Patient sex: M
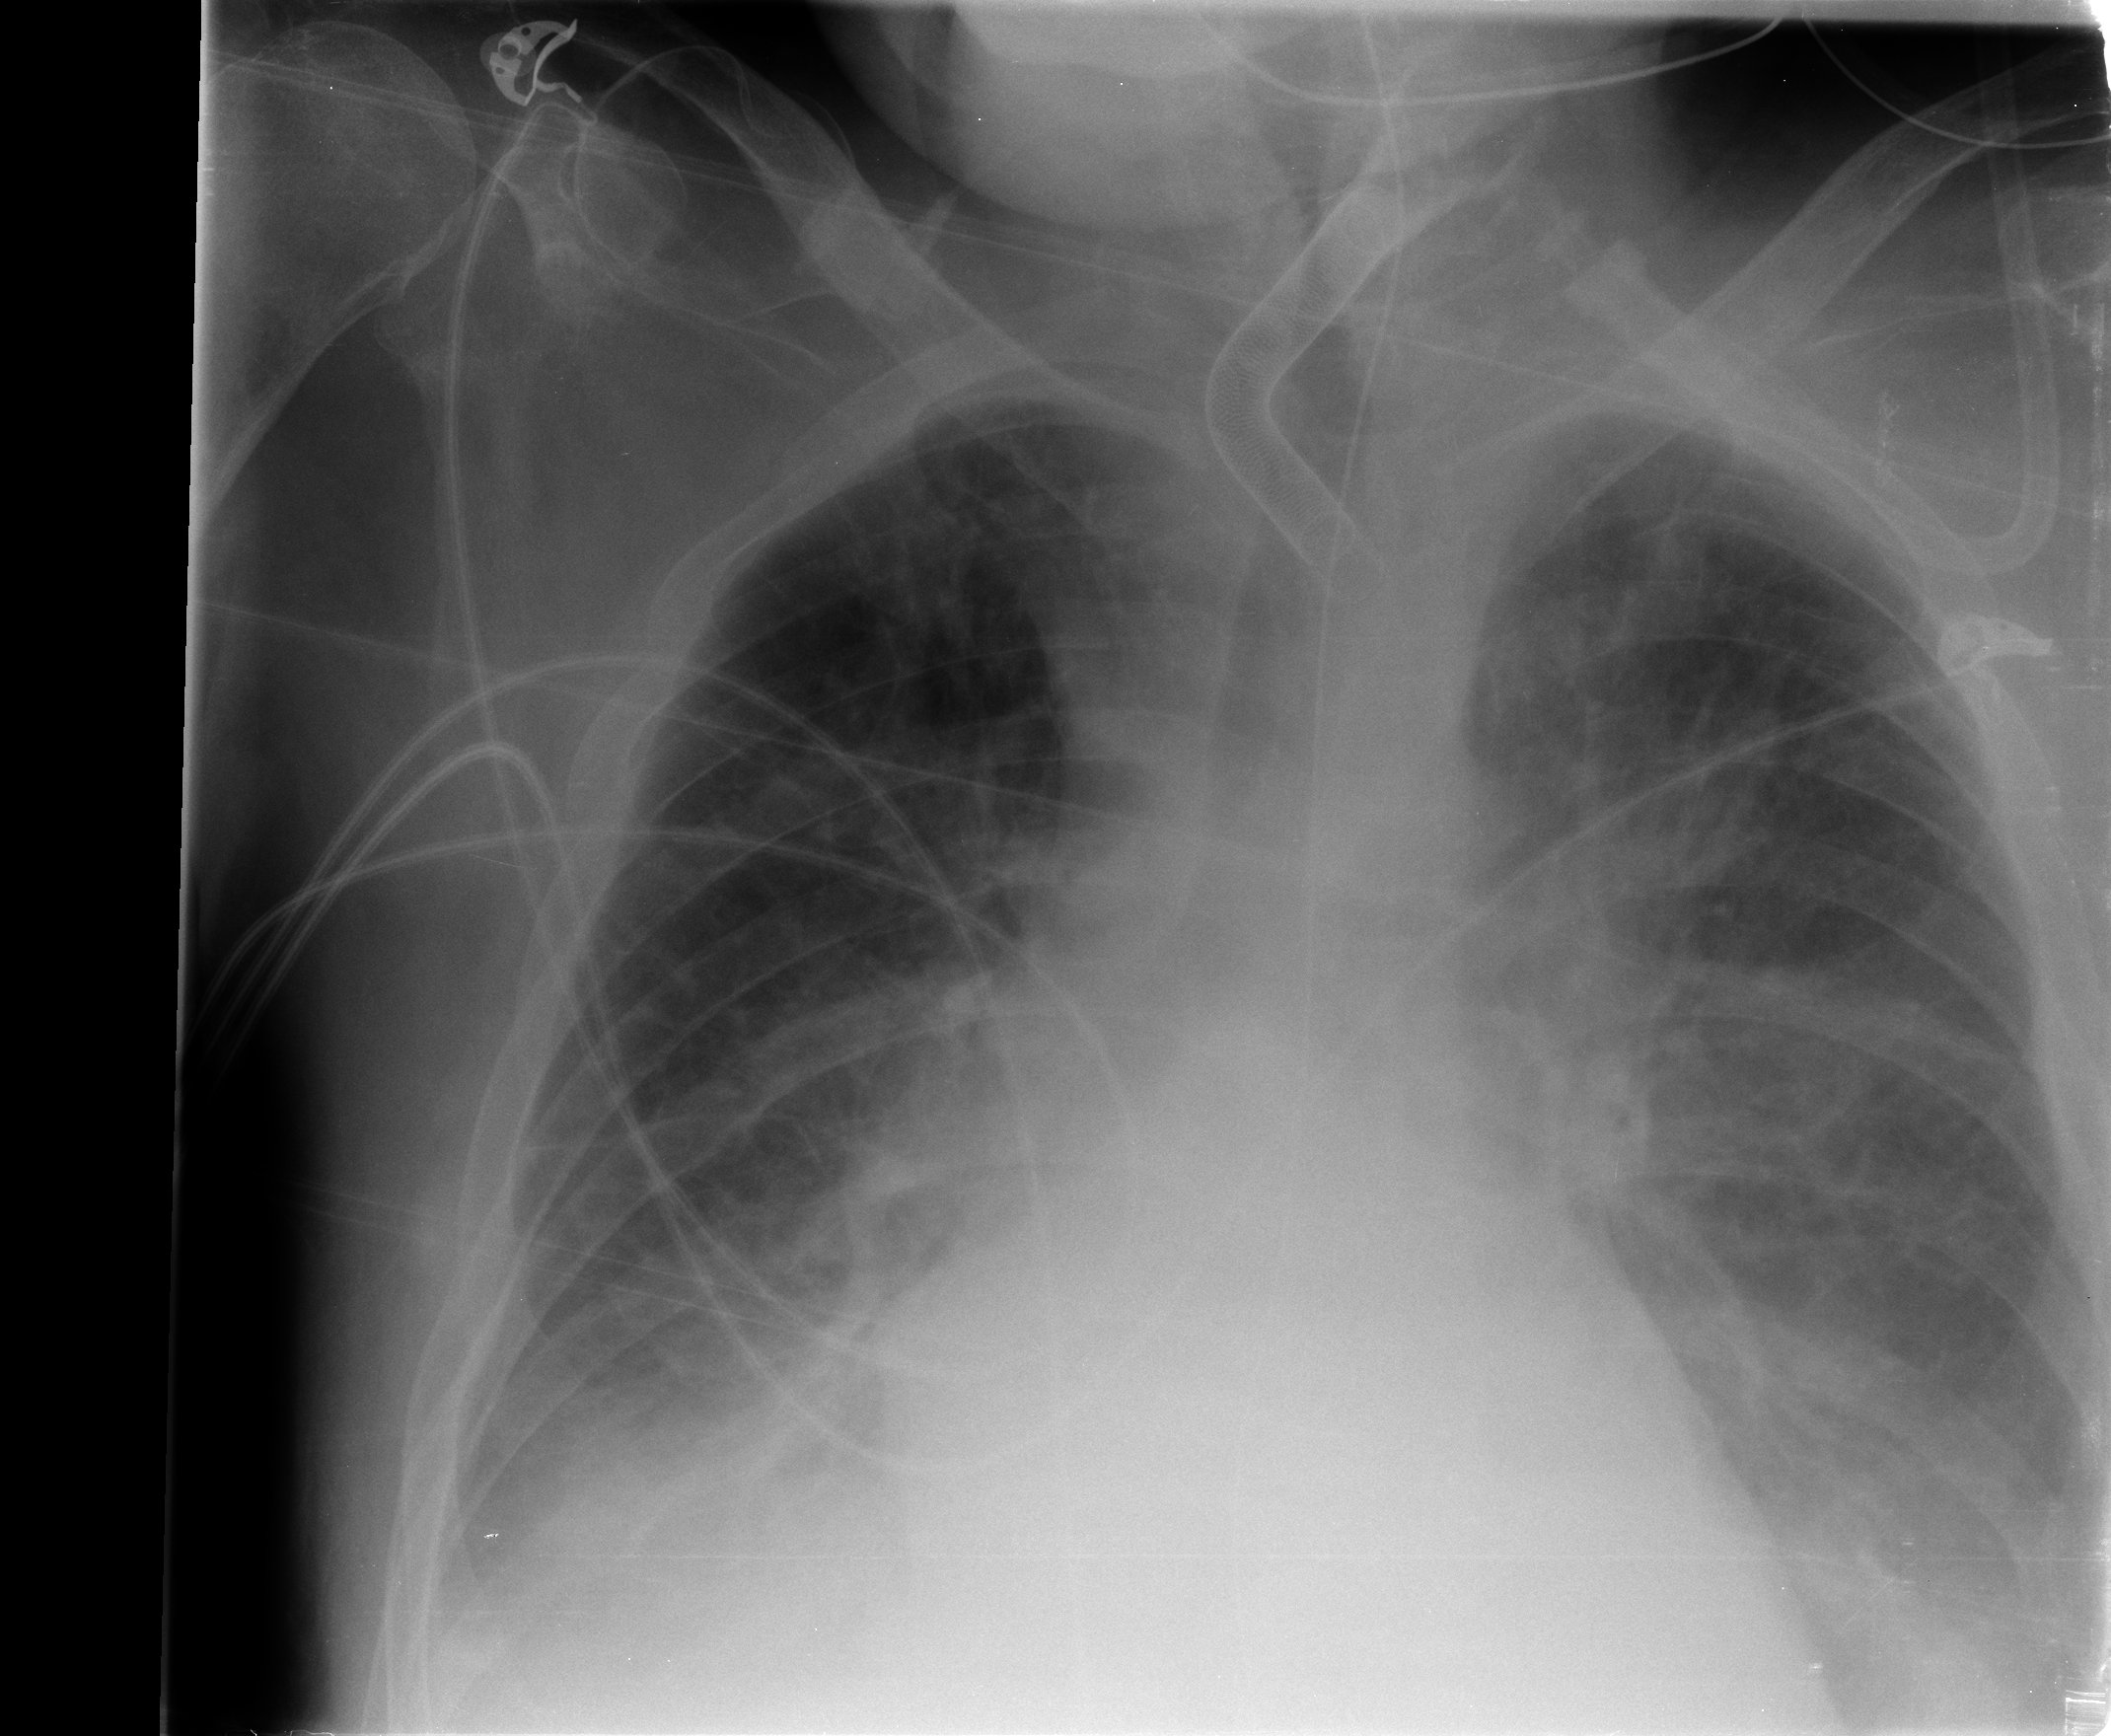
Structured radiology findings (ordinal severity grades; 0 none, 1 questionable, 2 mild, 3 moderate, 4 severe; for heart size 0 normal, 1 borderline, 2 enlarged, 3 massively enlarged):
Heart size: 2
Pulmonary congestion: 2
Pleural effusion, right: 2
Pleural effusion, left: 2
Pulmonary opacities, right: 2
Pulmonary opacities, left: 2
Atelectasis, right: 3
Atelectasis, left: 3